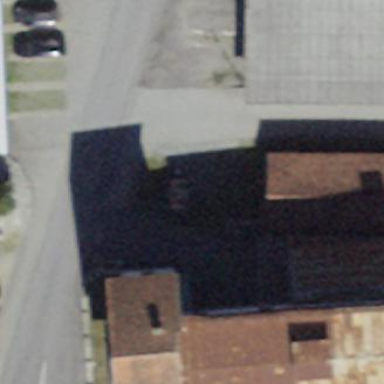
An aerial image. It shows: Commercial building.